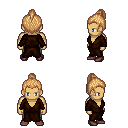
a pixel art fantasy rpg character, male body template, human, tanned skin, brown robe, teal pants, light blonde short topknot hairstyle, maroon shoes, four views (front, back, left, right), 2x2 character sprite sheet, small pixel art, hard edges, no anti-aliasing